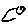
Label: bird